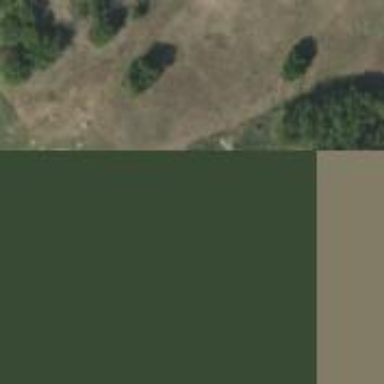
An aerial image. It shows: Grassy plot in green zone.